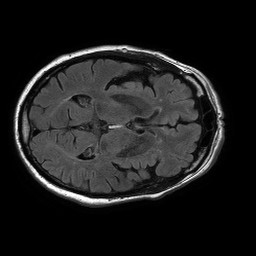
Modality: FLAIR
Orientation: axial
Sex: male
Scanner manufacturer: philips
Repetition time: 11 s
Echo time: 0.125 s